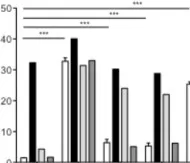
ROS production and apoptosis of PMNs from controls and patient. Apoptosis was quantified by staining with annexin V and 7-aminoactinomycin-. (D) PMN death was analyzed immediately after sampling (PMN spontaneous apoptosis, T0h) and by incubating whole-blood samples in 24-well tissue culture plates at 37 C with 5% CO2 with PBS, Pam3CSK4 (TLR1/2 agonist, 1 mug/ml), LPS (TLR4 agonist, 10 ng/ml), or germling conidia from A. Fumigatus for 20 h at 37 C (PMN survival, T20h). PMNs were identified as CD15high cells and 2 x 105 events were counted per sample. Results are expressed as percentages of apoptotic cells. All measurements were performed in controls (n = 10, values are means +- sem) and in the patient at several different times. Each experiment in the patient was matched, at the same time, with an experiment in a healthy control with results in the normal range. Statistical significance determined by the nonparametric Mann-Whitney test is indicated. ***Significantly different from sample incubated with PBS p < 0.001.
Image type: pathology (immunostaining)